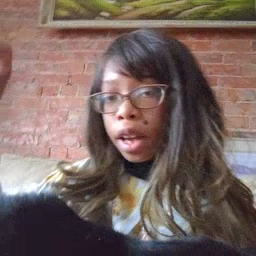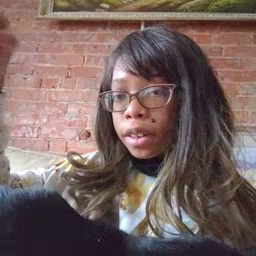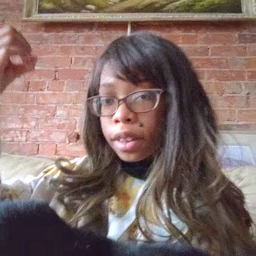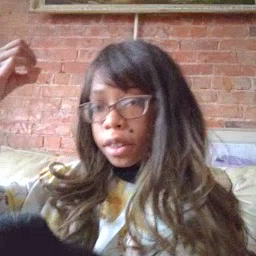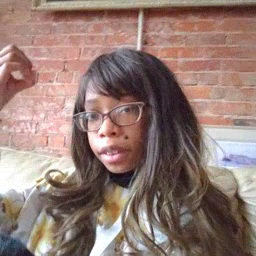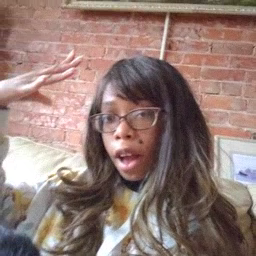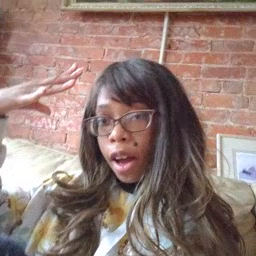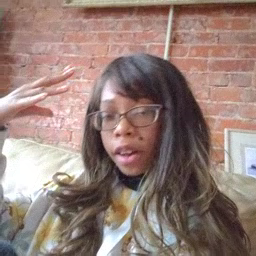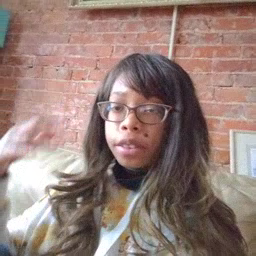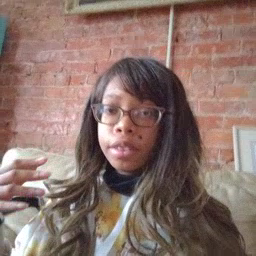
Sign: sun